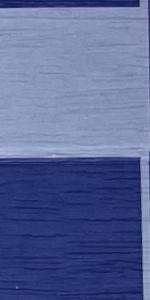
Label: Empty